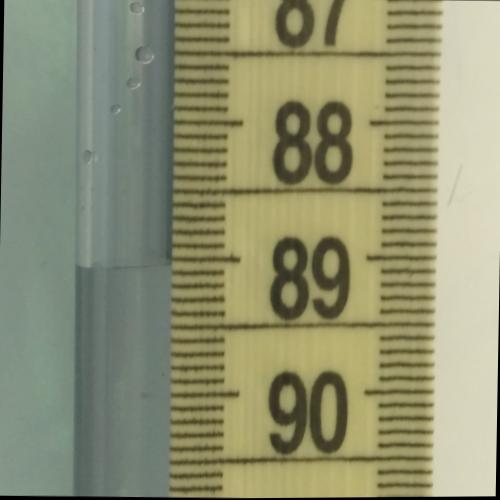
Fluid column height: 89.0 cm